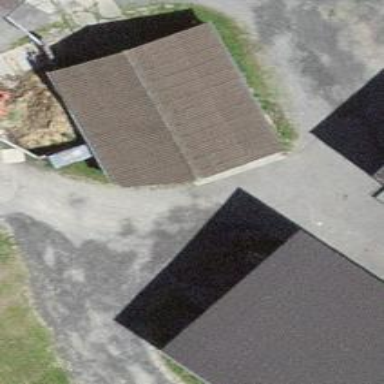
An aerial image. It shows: Rural barn.